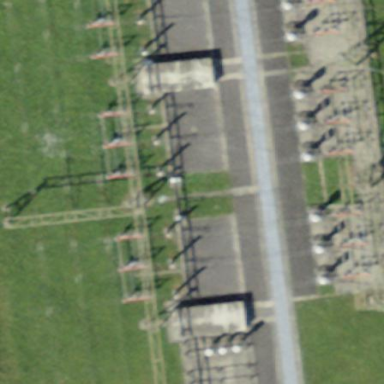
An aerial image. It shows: Transmission substation.